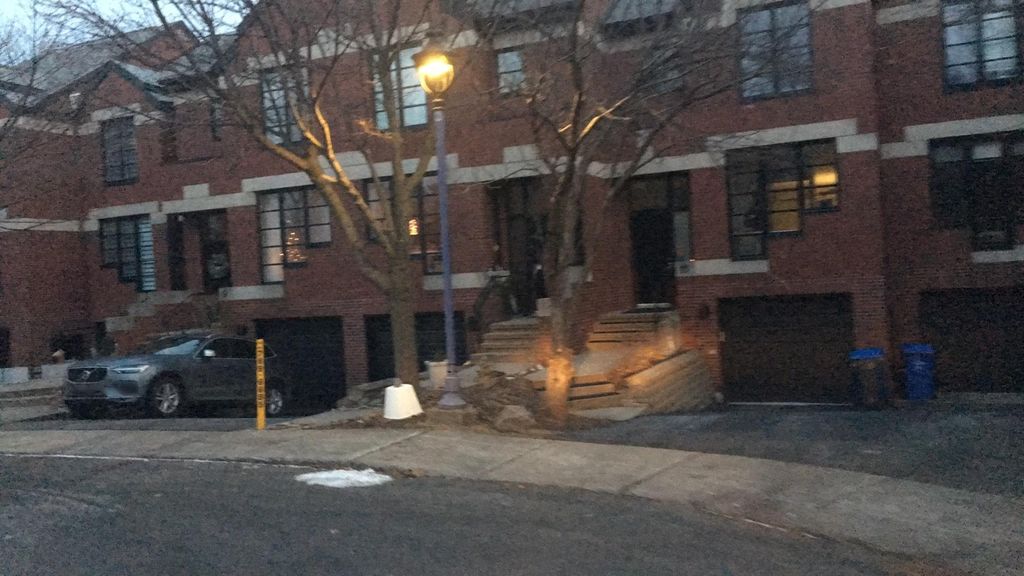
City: montreal